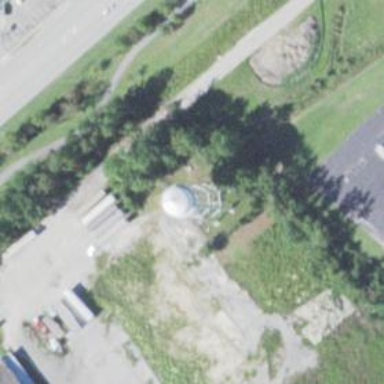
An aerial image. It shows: Water tower that is man-made.